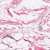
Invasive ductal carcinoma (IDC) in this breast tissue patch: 0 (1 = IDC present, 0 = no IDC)